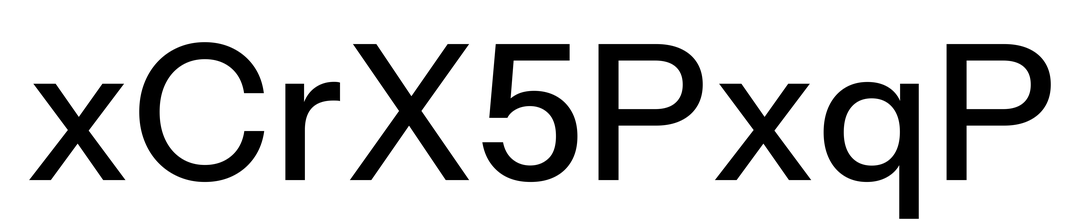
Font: InstrumentSans_Medium